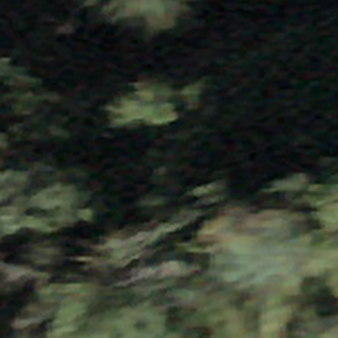
Label: other